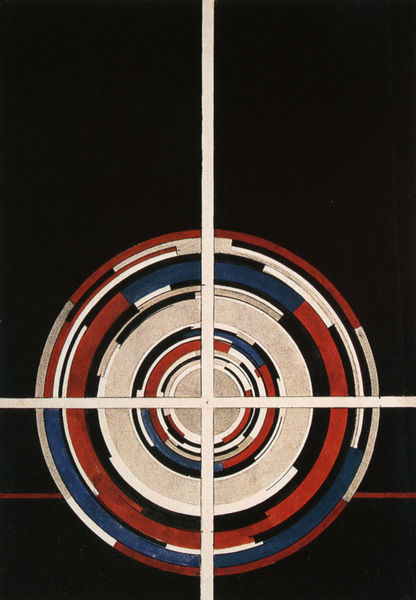
Titel: Kreis in einem suprematistischen Kreuz
Künstler: Ilja Tschaschnik
Standort: New York
Institution: Leonard Hutton Galleries
Schlagwörter: blau, gemälde, weiß, komposition, bunt, grau, hintergrund, licht, mitte, schwarz, rot, beige, malerei, muster, rahmen, felder, kreis, rund, moderne, abstrakt, modern, farbe, formen, linien, drehen, rad, treppe, symmetrie, gerade, balken, nagel, striche, assemblage, tor, foto, segment, eckig, kreuz, linie, form, scheibe, strich, punkt, kreise, kugel, kollage, senkrecht, geometrisch, zentrum, waagerecht, mittelpunkt, schnecke, spirale, geometrie, konzentrisch, kreisel, raster, konstruktivismus, kubisch, parallelen, ziel, horizontale, fotografir, senkrechte, abschnitte, segmente, schützen, korm, kunstwerk, asymetrisch, zielen, malewitsch, suprematismus, fadenkreuz, abstract, assymetrisch, plstisch, tatort, malewich, zielscheibe, dna, beach, baech, zeilscheibe, schart